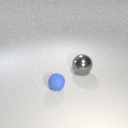
large gray metal sphere behind small blue rubber sphere